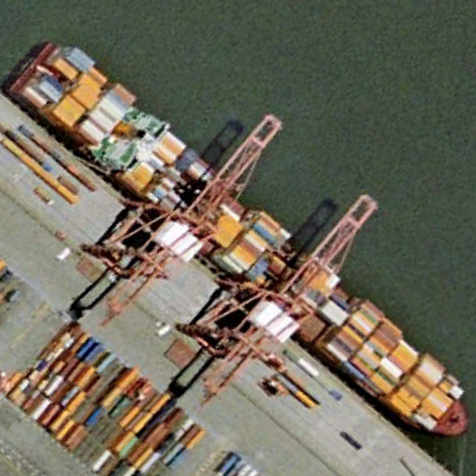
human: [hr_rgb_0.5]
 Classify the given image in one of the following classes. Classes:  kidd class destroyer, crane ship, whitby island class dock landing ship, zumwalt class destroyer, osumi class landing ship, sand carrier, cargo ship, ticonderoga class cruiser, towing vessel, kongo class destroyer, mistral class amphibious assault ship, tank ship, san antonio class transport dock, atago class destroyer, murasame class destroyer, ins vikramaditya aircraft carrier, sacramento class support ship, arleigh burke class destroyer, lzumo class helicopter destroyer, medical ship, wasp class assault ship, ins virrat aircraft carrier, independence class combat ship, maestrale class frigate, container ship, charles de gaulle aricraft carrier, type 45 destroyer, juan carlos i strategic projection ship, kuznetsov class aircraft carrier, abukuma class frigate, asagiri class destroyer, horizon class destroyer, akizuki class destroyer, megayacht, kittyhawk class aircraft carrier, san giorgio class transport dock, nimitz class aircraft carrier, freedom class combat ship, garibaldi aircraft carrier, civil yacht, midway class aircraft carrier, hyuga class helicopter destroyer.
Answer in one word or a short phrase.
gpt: Container ship